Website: macys
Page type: review-order
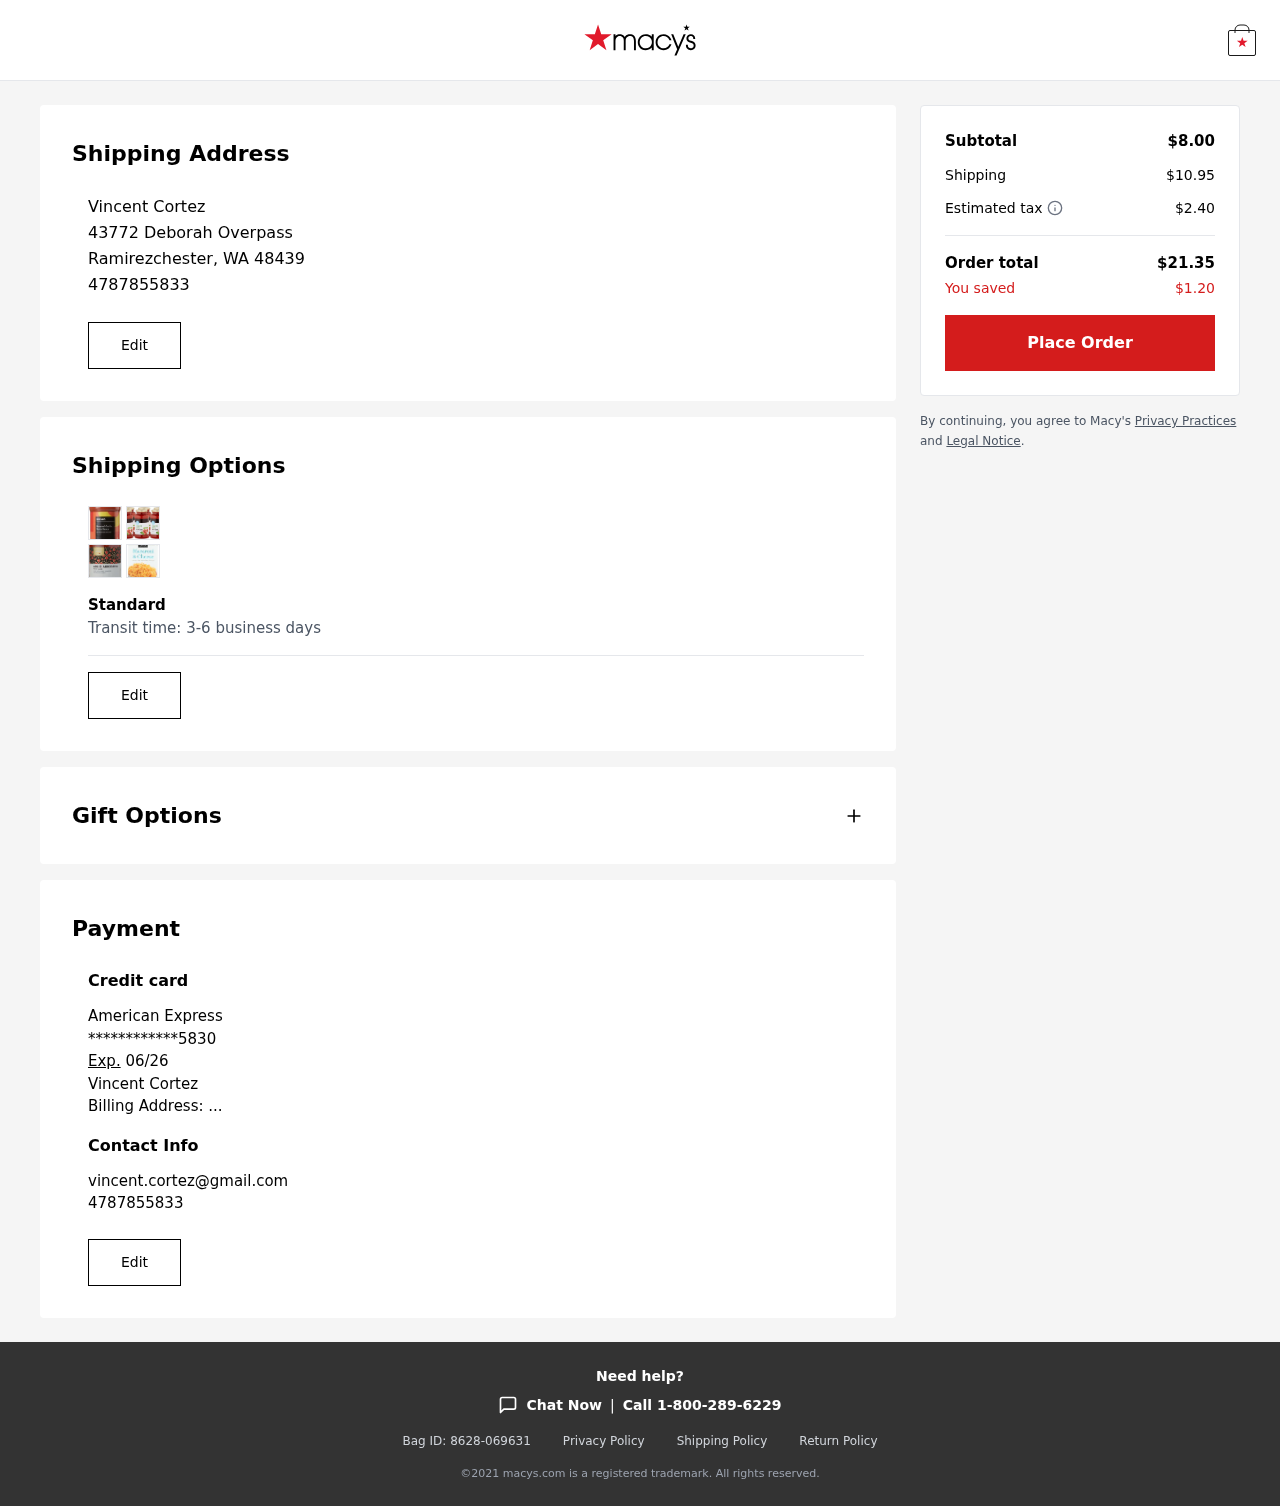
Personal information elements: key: PII_CARD_EXPIRY
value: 06/26
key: PII_CARD_LAST4
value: ************5830
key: PII_CARD_TYPE
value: American Express
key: PII_EMAIL2
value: vincent.cortez@gmail.com
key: PII_FULLNAME
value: Vincent Cortez
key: PII_FULLNAME2
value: Vincent Cortez
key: PII_PHONE
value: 4787855833
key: PII_PHONE2
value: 4787855833
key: PII_STREET
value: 43772 Deborah Overpass
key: PII_STREET2
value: ...
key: PII_CITY_STATE_ZIP
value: Ramirezchester, WA 48439
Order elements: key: ORDER_SUBTOTAL
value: $8.00
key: ORDER_SHIPPING_COST
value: $10.95
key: ORDER_TAX
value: $2.40
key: ORDER_TOTAL
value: $21.35
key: ORDER_SAVINGS
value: $1.20